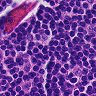
Metastatic tissue present: no